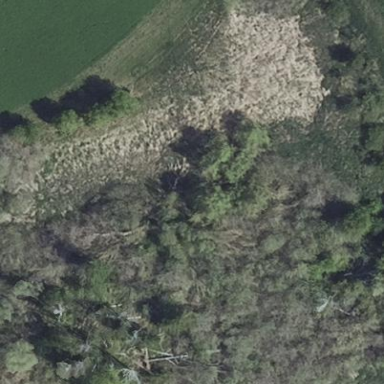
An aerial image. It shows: Beautiful wet meadow natural wetland.